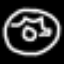
Label: donut